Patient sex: F
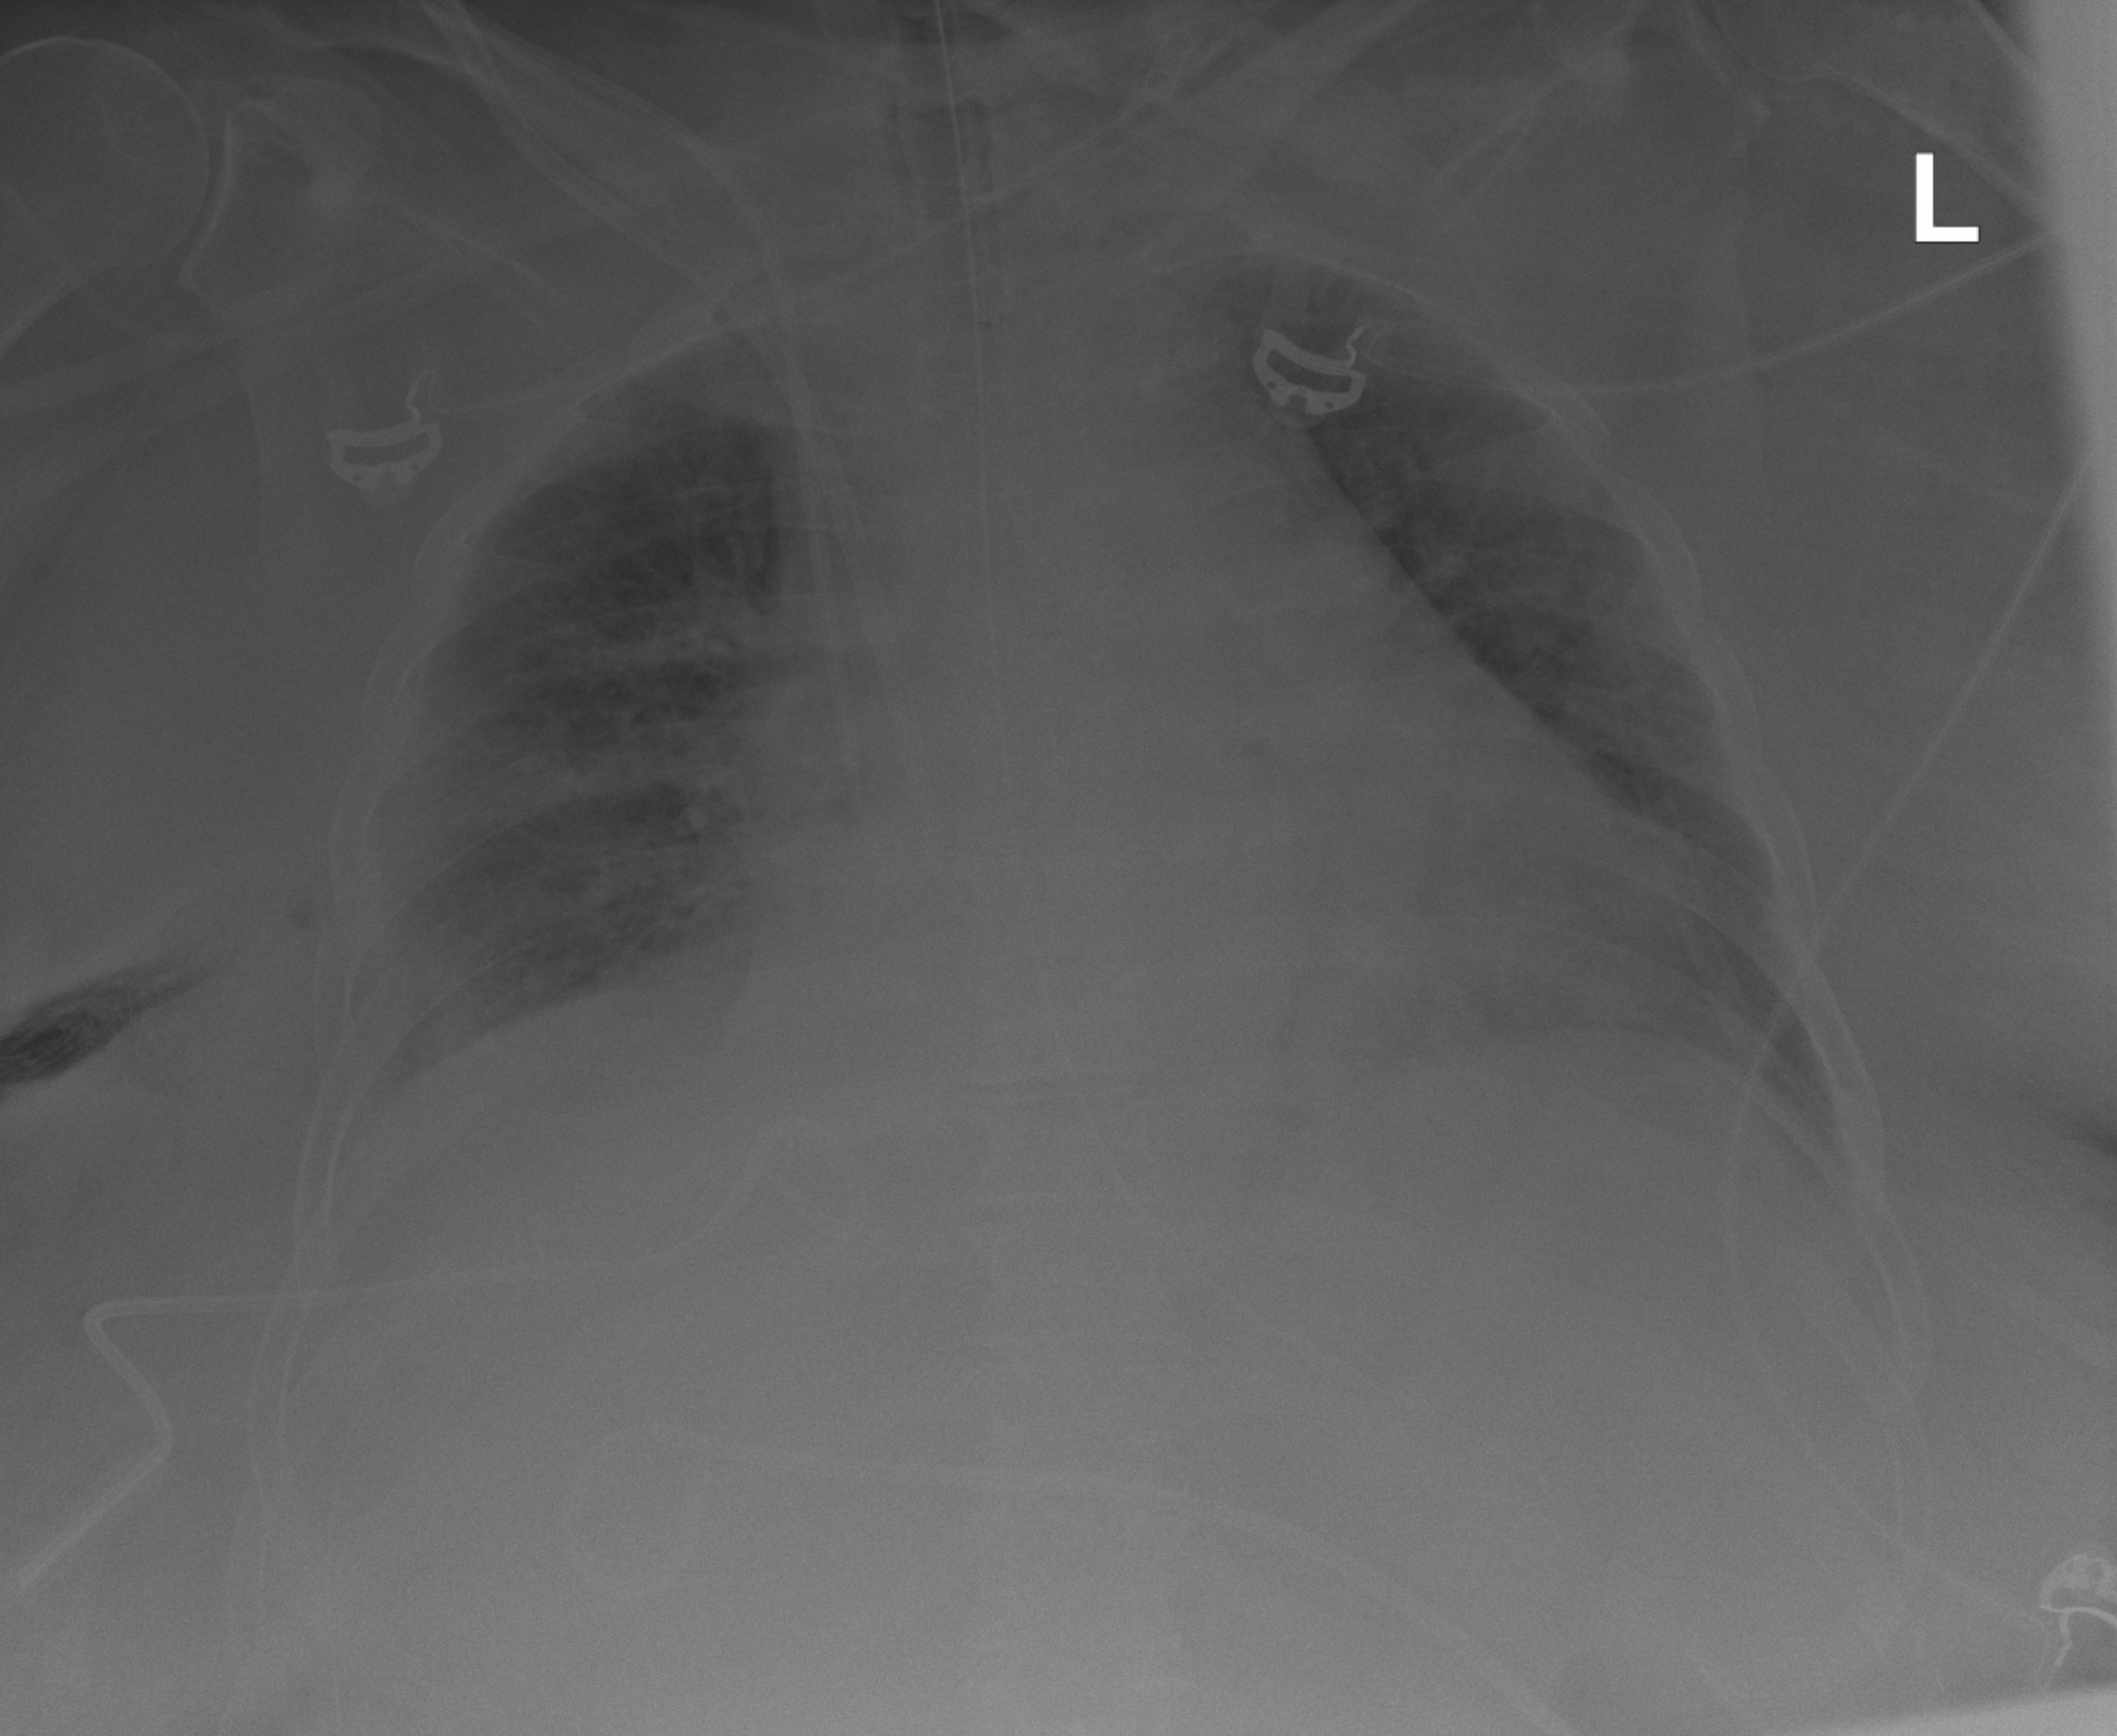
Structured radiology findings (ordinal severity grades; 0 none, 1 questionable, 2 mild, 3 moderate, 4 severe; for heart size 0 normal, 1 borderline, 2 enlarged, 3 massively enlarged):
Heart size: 2
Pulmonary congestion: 2
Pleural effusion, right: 2
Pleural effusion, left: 1
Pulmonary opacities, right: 2
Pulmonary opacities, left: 2
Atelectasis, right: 2
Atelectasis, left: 2